Brain MRI study timepoint: preop
T1CE (contrast-enhanced T1) slice:
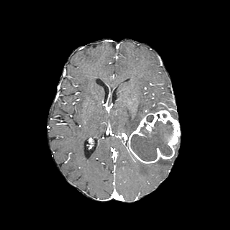
T2-FLAIR slice:
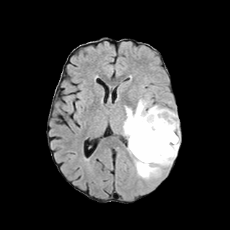